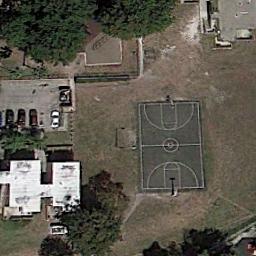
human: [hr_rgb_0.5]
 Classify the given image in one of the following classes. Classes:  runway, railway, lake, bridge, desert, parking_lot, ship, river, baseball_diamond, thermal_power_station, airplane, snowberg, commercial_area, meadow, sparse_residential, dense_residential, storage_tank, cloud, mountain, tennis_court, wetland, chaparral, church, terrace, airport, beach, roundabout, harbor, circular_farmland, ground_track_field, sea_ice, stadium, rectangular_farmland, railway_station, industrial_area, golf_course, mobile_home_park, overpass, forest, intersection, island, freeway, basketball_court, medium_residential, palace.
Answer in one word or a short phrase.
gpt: basketball_court